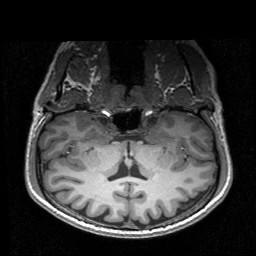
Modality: T1w
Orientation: sagittal
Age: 24
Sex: female
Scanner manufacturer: siemens
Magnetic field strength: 3 T
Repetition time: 1.9 s
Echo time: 0.00226 s